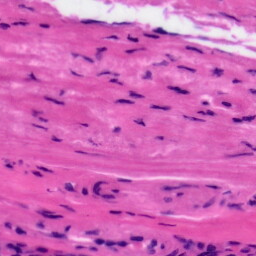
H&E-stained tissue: Tonsil